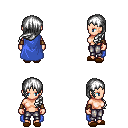
a pixel art fantasy rpg character, female body template, human, light skin, blue cape, metal pants, white left-swept hairstyle, leather bracers, brown slippers, four views (front, back, left, right), 2x2 character sprite sheet, small pixel art, hard edges, no anti-aliasing